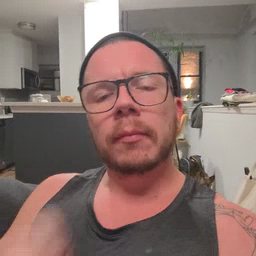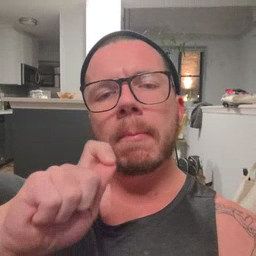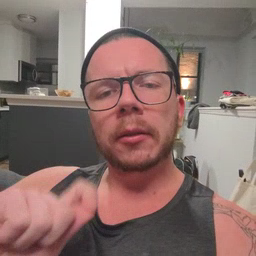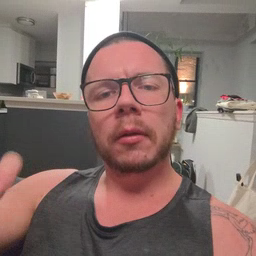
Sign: pencil